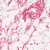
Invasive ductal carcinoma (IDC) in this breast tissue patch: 0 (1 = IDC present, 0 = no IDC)